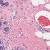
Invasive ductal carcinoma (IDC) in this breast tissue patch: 0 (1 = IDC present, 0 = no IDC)